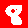
Digit: 8